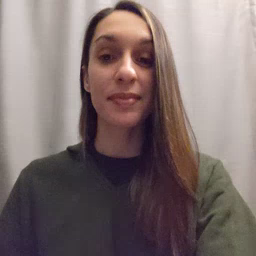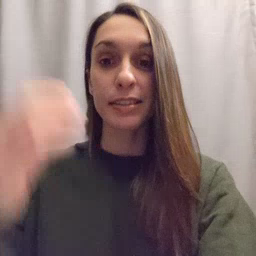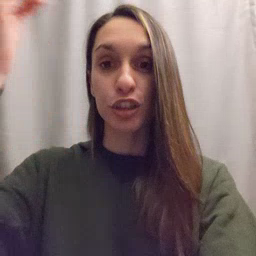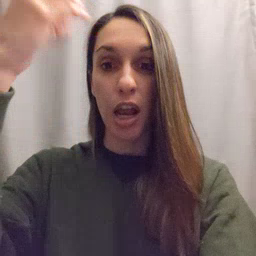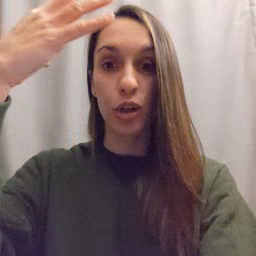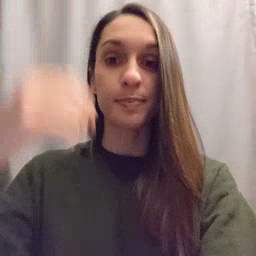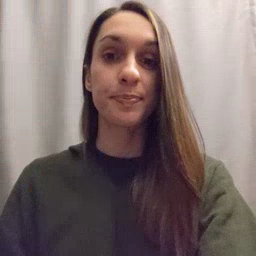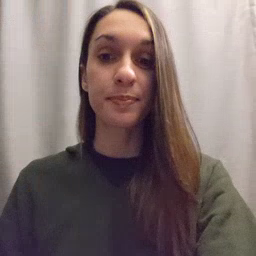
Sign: shower